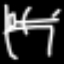
Label: bed